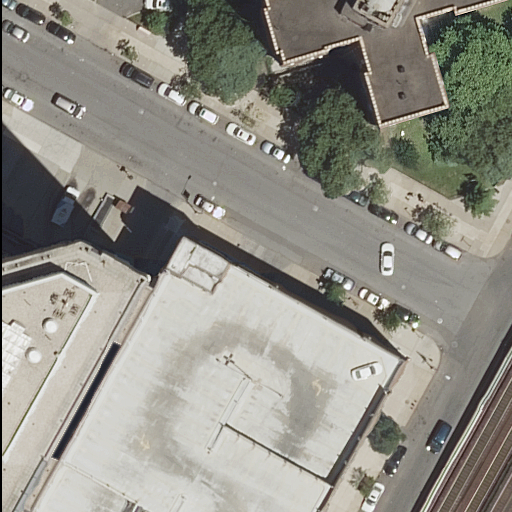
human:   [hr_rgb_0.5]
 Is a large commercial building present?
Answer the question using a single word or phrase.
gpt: no

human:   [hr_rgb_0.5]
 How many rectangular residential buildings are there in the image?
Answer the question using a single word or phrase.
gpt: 0

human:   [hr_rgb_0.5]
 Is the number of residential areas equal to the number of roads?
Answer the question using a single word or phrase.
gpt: no

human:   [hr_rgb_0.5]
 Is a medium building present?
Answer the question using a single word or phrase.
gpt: no

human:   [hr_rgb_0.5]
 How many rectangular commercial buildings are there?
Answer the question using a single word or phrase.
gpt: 0

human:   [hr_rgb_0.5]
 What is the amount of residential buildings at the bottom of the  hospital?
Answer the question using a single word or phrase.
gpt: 0

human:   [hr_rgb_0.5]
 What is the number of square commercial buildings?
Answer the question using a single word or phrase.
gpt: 0

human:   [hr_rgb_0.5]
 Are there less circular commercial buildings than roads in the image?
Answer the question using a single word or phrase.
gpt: yes

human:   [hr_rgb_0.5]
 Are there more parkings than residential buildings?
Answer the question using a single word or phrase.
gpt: no

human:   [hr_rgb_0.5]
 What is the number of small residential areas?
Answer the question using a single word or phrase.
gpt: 0

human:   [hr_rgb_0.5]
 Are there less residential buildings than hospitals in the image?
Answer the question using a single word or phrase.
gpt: no

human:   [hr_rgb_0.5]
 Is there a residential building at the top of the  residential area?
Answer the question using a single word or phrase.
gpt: no

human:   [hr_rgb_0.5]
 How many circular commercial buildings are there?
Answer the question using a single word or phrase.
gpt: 0

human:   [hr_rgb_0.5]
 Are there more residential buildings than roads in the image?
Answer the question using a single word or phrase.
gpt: no

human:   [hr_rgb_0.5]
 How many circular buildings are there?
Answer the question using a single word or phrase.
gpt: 0

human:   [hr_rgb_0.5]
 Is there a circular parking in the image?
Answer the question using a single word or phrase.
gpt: no

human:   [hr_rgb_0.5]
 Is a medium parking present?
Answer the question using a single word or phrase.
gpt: no

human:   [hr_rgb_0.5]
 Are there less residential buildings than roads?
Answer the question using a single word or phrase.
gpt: yes

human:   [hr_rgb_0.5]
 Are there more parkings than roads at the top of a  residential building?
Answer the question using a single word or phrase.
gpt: no

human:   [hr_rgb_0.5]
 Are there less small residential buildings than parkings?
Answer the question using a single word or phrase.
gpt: yes

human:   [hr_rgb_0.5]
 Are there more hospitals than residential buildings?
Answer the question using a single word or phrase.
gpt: no

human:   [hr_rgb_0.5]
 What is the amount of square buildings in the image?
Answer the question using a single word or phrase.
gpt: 0

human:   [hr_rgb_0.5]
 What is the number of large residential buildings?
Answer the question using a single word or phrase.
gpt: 3

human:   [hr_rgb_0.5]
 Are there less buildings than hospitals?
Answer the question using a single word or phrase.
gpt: no

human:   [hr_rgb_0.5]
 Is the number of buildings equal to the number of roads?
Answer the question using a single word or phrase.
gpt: no

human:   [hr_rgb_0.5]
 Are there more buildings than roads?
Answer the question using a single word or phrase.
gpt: no

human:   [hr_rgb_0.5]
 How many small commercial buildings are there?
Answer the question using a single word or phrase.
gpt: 0

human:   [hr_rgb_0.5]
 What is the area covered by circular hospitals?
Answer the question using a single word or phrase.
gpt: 0m2

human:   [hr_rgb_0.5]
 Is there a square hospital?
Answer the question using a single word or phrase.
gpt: no

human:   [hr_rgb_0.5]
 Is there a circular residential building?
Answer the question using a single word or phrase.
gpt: no

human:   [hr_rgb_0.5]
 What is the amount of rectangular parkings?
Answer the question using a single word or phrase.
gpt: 0

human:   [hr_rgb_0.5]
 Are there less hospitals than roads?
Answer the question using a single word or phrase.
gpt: yes

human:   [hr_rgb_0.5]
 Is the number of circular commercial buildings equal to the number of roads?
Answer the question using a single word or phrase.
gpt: no

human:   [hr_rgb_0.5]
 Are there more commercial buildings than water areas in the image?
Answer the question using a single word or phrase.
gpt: no

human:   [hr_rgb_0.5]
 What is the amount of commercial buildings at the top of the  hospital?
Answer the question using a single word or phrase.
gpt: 0

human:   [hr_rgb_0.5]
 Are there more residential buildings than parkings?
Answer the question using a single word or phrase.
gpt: yes

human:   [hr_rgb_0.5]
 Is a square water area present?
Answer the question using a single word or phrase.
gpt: no